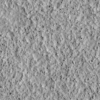
Label: not_dusty